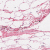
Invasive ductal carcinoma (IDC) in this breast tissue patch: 0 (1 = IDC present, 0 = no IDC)